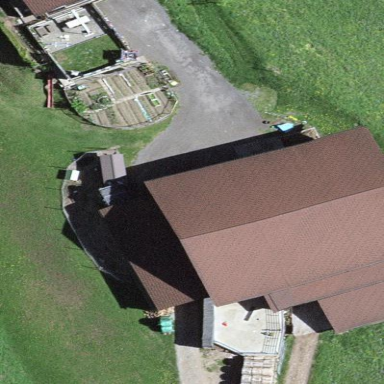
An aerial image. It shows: Farm with farmyard.